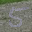
Label: 5